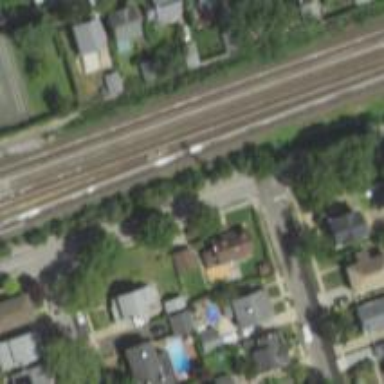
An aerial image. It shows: Electrified railway on embankment.